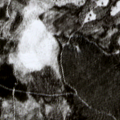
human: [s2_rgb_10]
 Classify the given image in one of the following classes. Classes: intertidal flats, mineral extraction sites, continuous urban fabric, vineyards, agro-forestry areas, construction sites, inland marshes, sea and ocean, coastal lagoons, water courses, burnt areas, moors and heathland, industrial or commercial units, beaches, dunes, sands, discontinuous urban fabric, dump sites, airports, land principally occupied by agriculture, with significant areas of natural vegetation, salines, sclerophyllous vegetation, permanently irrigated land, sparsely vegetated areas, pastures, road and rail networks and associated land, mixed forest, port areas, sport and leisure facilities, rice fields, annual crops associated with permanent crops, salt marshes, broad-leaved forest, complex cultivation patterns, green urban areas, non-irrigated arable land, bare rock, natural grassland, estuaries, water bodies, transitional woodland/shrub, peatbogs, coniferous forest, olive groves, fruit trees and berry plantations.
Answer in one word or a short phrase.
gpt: coniferous forest, mixed forest, transitional woodland/shrub